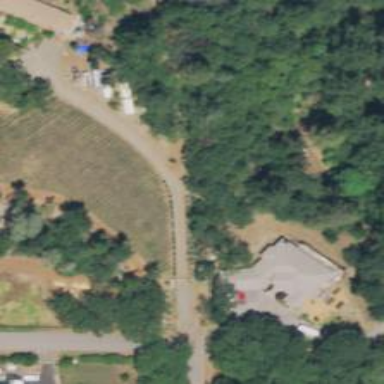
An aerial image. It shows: Driveway.